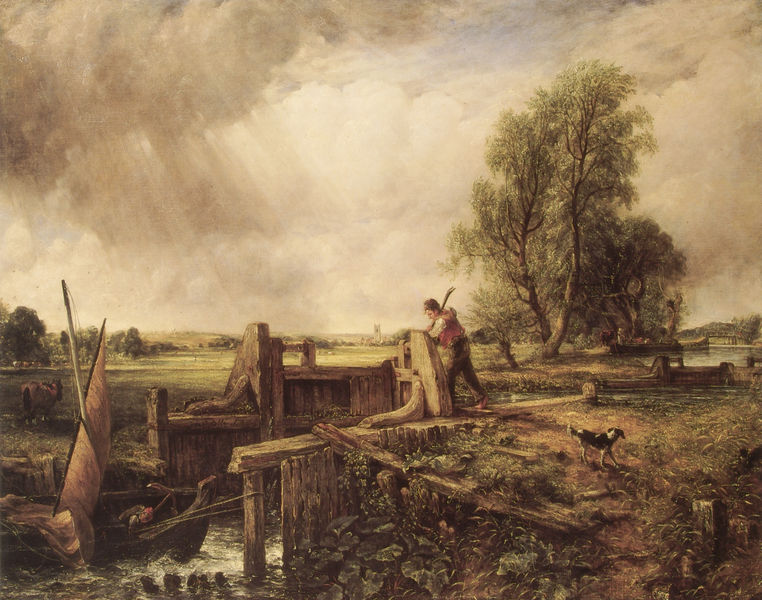
Titel: A Boat Passing a Lock
Künstler: John Constable
Standort: London
Institution: Royal Academy of Arts
Schlagwörter: baum, blau, blätter, gemälde, gewitter, himmel, mann, schatten, wasser, weiß, wolken, bäume, fluss, grün, landschaft, menschen, ocker, see, stadt, ufer, äste, braun, grau, holz, hut, licht, schwarz, gras, haus, hund, rot, tier, tiere, weg, wiese, wolke, zaun, malerei, hemd, jacke, mensch, rahmen, holland, öl, bach, baumstamm, ebene, feld, ferne, gräser, horizont, hügel, mühle, natur, weide, wind, zweige, brücke, büsche, flach, gewässer, kanal, kirche, sonne, wiesen, land, blatt, pflanzen, england, boot, genre, kahn, pferd, ruder, stock, turm, gischt, schiff, segel, segelboot, stab, fischer, mast, schiffer, feldarbeit, kuh, rind, bauernhof, hof, arbeiter, damm, böschung, romantik, wehr, constable, steg, sturm, unwetter, wetter, bretter, weste, bauer, pfosten, regen, weiden, strahlen, pfahl, regnerisch, barfuß, stöcke, jagdhund, sonnenstrahlen, weier, holländisch, sebel, bote, ziege, sgelschiff, pflöcke, ebenen, nachen, sege, fährmann, schifffahrt, schleuse, bot, flandern, gfhj, john constable, norddeutsch, staudamm, fkuß, mand, weolken, palisaden, weer, fdgsdf, schleusenwärter, schleuser, djjfd, fdgj, fdsfsd, ghhhhhhh, gkfsdj, halbmast, hgkhj, jghj, tret